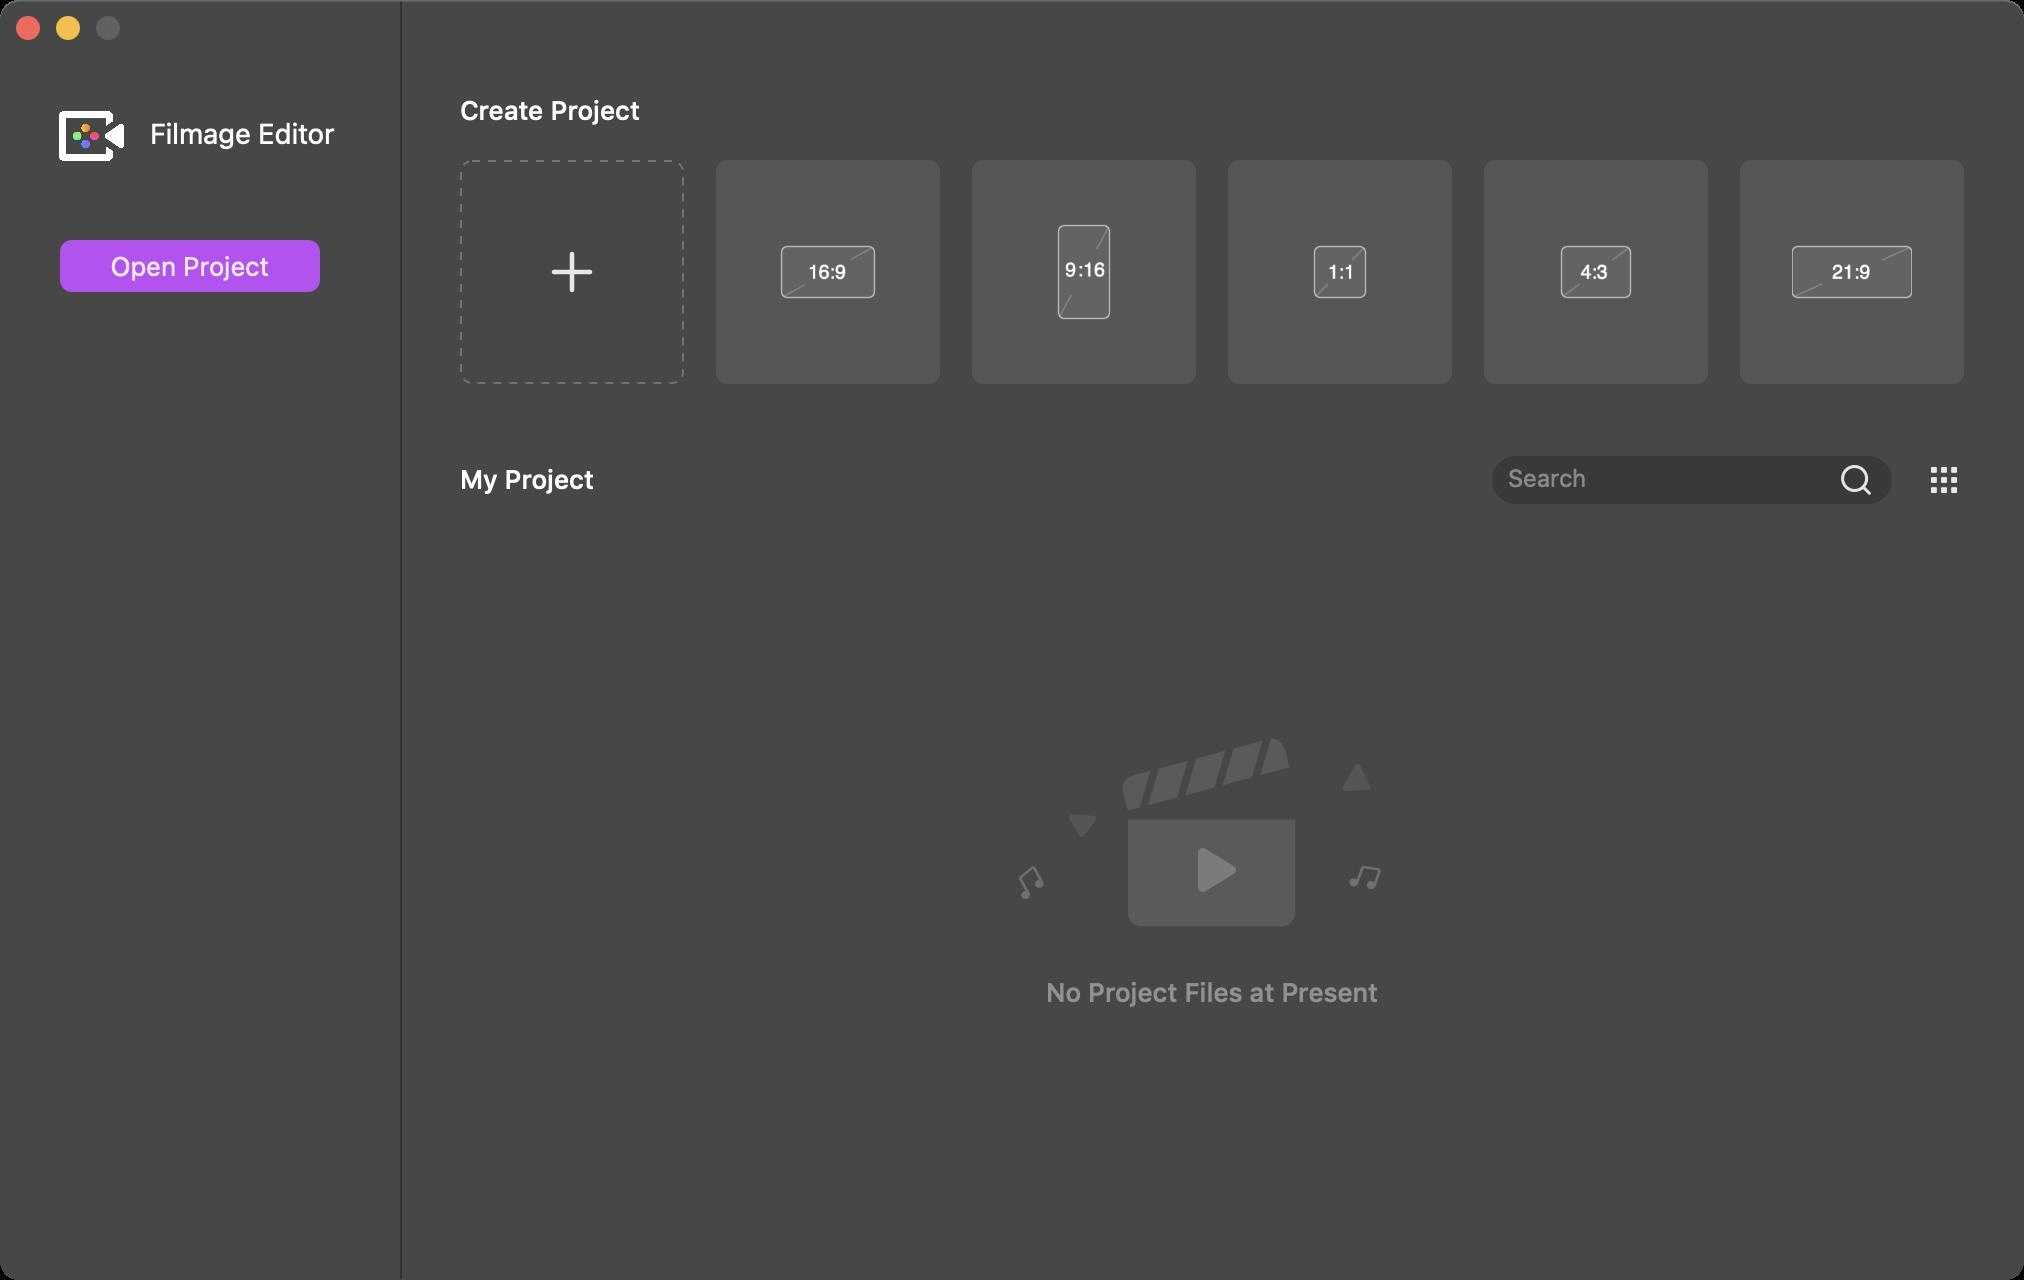
Accessibility tree:
{"name": "", "role": "AXWindow", "description": null, "role_description": "standard window", "value": null, "position": "250.00;190.00", "size": "1012;640", "children": [{"name": "Open_Project", "role": "AXButton", "description": null, "role_description": "button", "value": null, "position": "30.00;120.00", "size": "130;26", "children": []}, {"name": null, "role": "AXImage", "description": "APP LOGO", "role_description": "image", "value": null, "position": "25.00;48.00", "size": "40;40", "children": []}, {"name": null, "role": "AXStaticText", "description": null, "role_description": "text", "value": "Filmage Editor", "position": "73.00;58.00", "size": "111;20", "children": []}, {"name": null, "role": "AXStaticText", "description": null, "role_description": "text", "value": "Create Project", "position": "228.00;48.00", "size": "94;15", "children": []}, {"name": null, "role": "AXImage", "description": "pic tianjia project", "role_description": "image", "value": null, "position": "230.00;80.00", "size": "112;112", "children": []}, {"name": null, "role": "AXImage", "description": "ic pm add", "role_description": "image", "value": null, "position": "271.00;121.00", "size": "30;30", "children": []}, {"name": "", "role": "AXButton", "description": null, "role_description": "button", "value": null, "position": "230.00;80.00", "size": "112;112", "children": []}, {"name": null, "role": "AXImage", "description": "ic pm 169 nor", "role_description": "image", "value": null, "position": "384.00;106.00", "size": "60;60", "children": []}, {"name": "", "role": "AXButton", "description": null, "role_description": "button", "value": null, "position": "358.00;80.00", "size": "112;112", "children": []}, {"name": null, "role": "AXImage", "description": "ic pm 916 nor", "role_description": "image", "value": null, "position": "512.00;106.00", "size": "60;60", "children": []}, {"name": "", "role": "AXButton", "description": null, "role_description": "button", "value": null, "position": "486.00;80.00", "size": "112;112", "children": []}, {"name": null, "role": "AXImage", "description": "ic pm 11 nor", "role_description": "image", "value": null, "position": "640.00;106.00", "size": "60;60", "children": []}, {"name": "", "role": "AXButton", "description": null, "role_description": "button", "value": null, "position": "614.00;80.00", "size": "112;112", "children": []}, {"name": null, "role": "AXImage", "description": "ic pm 43 nor", "role_description": "image", "value": null, "position": "768.00;106.00", "size": "60;60", "children": []}, {"name": "", "role": "AXButton", "description": null, "role_description": "button", "value": null, "position": "742.00;80.00", "size": "112;112", "children": []}, {"name": null, "role": "AXImage", "description": "ic pm 219 nor", "role_description": "image", "value": null, "position": "896.00;106.00", "size": "60;60", "children": []}, {"name": "", "role": "AXButton", "description": null, "role_description": "button", "value": null, "position": "870.00;80.00", "size": "112;112", "children": []}, {"name": null, "role": "AXStaticText", "description": null, "role_description": "text", "value": "My Project", "position": "228.00;232.50", "size": "72;15", "children": []}, {"name": "", "role": "AXButton", "description": null, "role_description": "button", "value": null, "position": "962.00;230.00", "size": "20;20", "children": []}, {"name": "", "role": "AXButton", "description": null, "role_description": "button", "value": null, "position": "918.00;230.00", "size": "20;20", "children": []}, {"name": null, "role": "AXTextField", "description": null, "role_description": "text field", "value": "", "position": "752.00;231.50", "size": "168;15", "children": []}, {"name": null, "role": "AXImage", "description": "pic myproject default", "role_description": "image", "value": null, "position": "506.00;356.00", "size": "200;120", "children": []}, {"name": null, "role": "AXStaticText", "description": null, "role_description": "text", "value": "No Project Files at Present", "position": "521.00;489.00", "size": "170;15", "children": []}, {"name": null, "role": "AXStaticText", "description": null, "role_description": "text", "value": "", "position": "80.00;5.00", "size": "852;18", "children": []}, {"name": null, "role": "AXButton", "description": null, "role_description": "close button", "value": null, "position": "7.00;6.00", "size": "14;16", "children": []}, {"name": null, "role": "AXButton", "description": null, "role_description": "zoom button", "value": null, "position": "47.00;6.00", "size": "14;16", "children": [{"name": null, "role": "AXGroup", "description": null, "role_description": "group", "value": null, "position": "47.00;6.00", "size": "14;16", "children": []}]}, {"name": null, "role": "AXButton", "description": null, "role_description": "minimize button", "value": null, "position": "27.00;6.00", "size": "14;16", "children": []}, {"name": null, "role": "AXStaticText", "description": null, "role_description": "text", "value": "", "position": "501.00;5.00", "size": "10;16", "children": []}]}